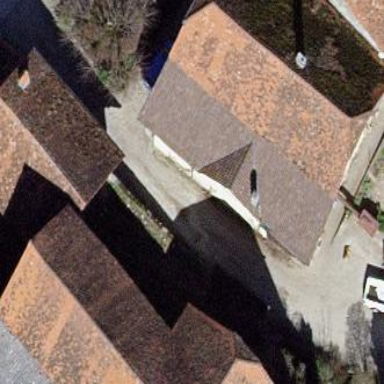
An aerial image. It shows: Simple house.